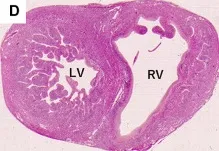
Fetal sonography and pathological findings of the proband's heart. (E) The solid bidirectional arrow shows the compacted layer, and the dotted bidirectional arrow shows the thickened non-compacted layer of the left ventricle.
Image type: pathology (h&e)